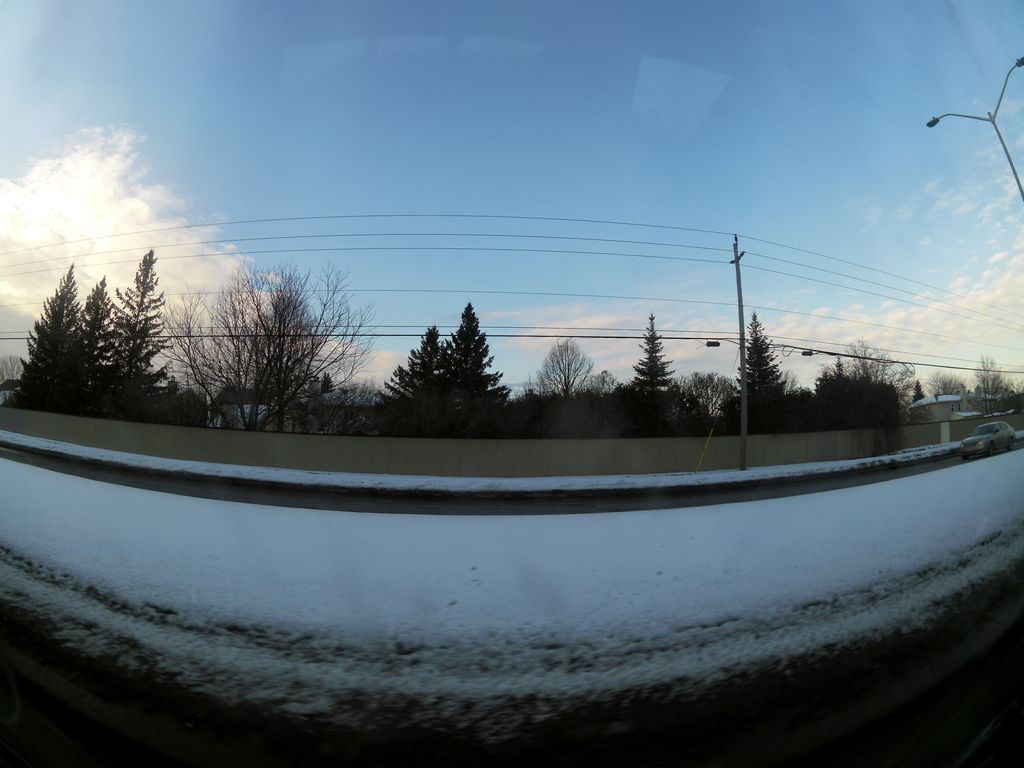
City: ottawa-gatineau